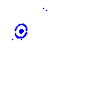
Particle: pion